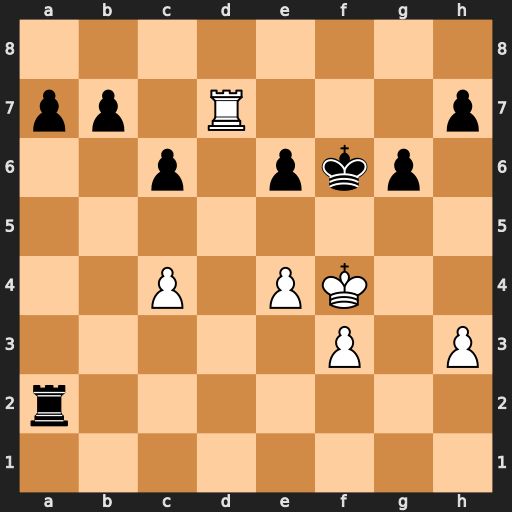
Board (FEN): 8/pp1R3p/2p1pkp1/8/2P1PK2/5P1P/r7/8
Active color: w
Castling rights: -
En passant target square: -
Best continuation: e5#